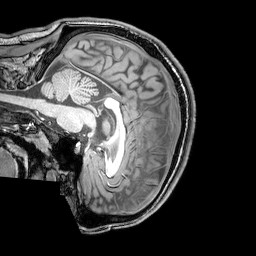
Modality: T1w
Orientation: sagittal
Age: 23
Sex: male
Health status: healthy
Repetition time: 0.081 s
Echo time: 0.037 s